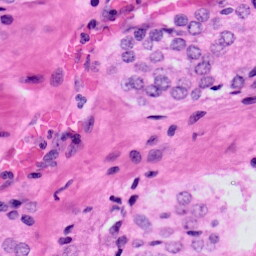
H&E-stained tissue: Prostate